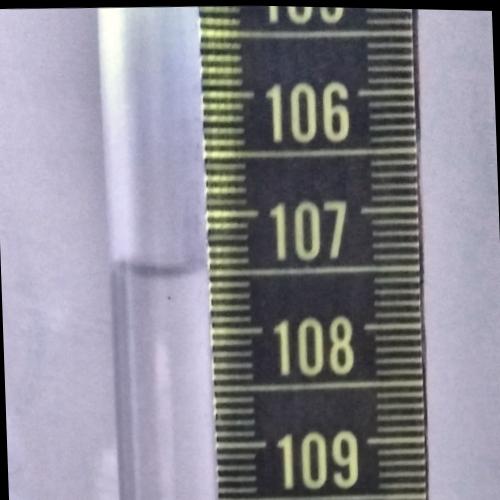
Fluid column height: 107.5 cm